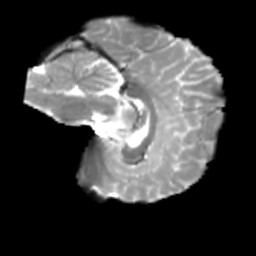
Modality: T2w
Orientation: sagittal
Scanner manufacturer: siemens
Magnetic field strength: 3 T
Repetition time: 4 s
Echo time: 0.0594 s